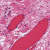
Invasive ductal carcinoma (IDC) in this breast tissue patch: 0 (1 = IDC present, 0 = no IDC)